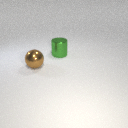
large green metal cylinder behind large brown metal sphere